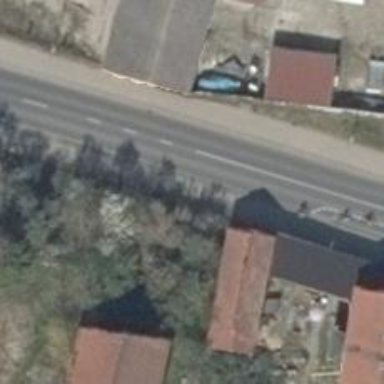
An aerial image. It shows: Footway along the road.